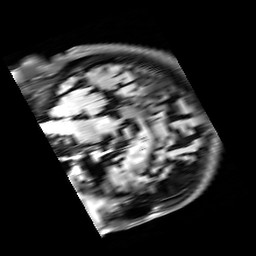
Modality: FLAIR
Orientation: sagittal
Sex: female
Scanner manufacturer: siemens
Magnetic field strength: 3 T
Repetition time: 10 s
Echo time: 0.09 s